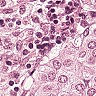
Metastatic tissue present: yes